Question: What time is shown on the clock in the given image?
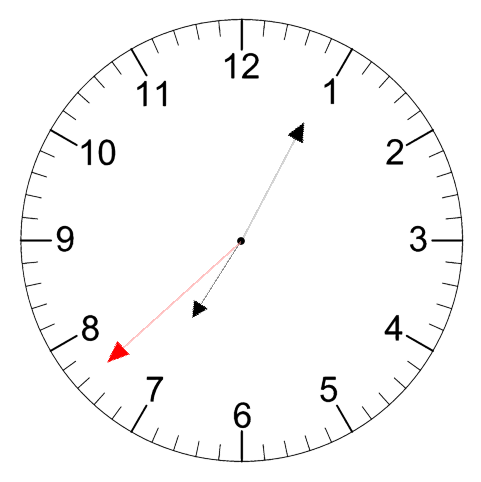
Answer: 07:04:38